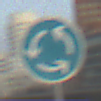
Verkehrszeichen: Kreisverkehr
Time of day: SunriseSunset
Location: Outdoor (Urban)
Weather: PartlyCloudy
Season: NotSpecified
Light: Natural